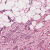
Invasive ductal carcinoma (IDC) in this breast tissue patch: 1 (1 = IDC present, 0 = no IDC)